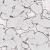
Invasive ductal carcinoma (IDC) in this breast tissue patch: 0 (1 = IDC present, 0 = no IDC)